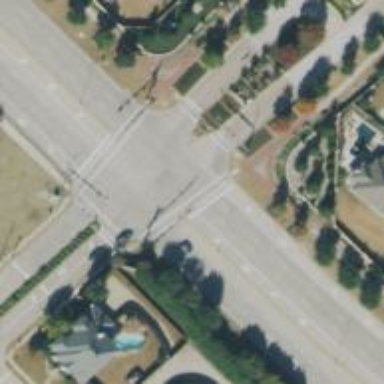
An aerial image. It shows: Primary highway with separate sidewalk.